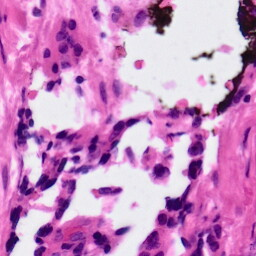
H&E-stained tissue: Ovarian